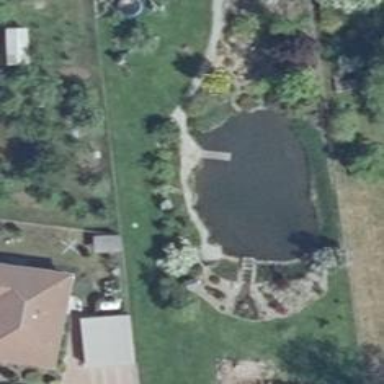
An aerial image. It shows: Serene pond surrounded by nature.